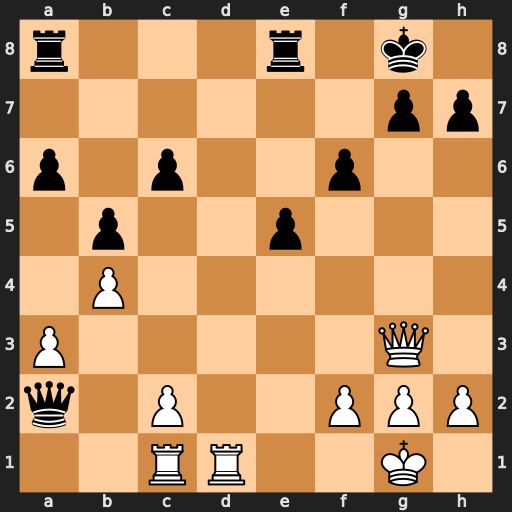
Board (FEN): r3r1k1/6pp/p1p2p2/1p2p3/1P6/P5Q1/q1P2PPP/2RR2K1
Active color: w
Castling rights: -
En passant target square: -
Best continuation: Rd7 Qf7 Rxf7